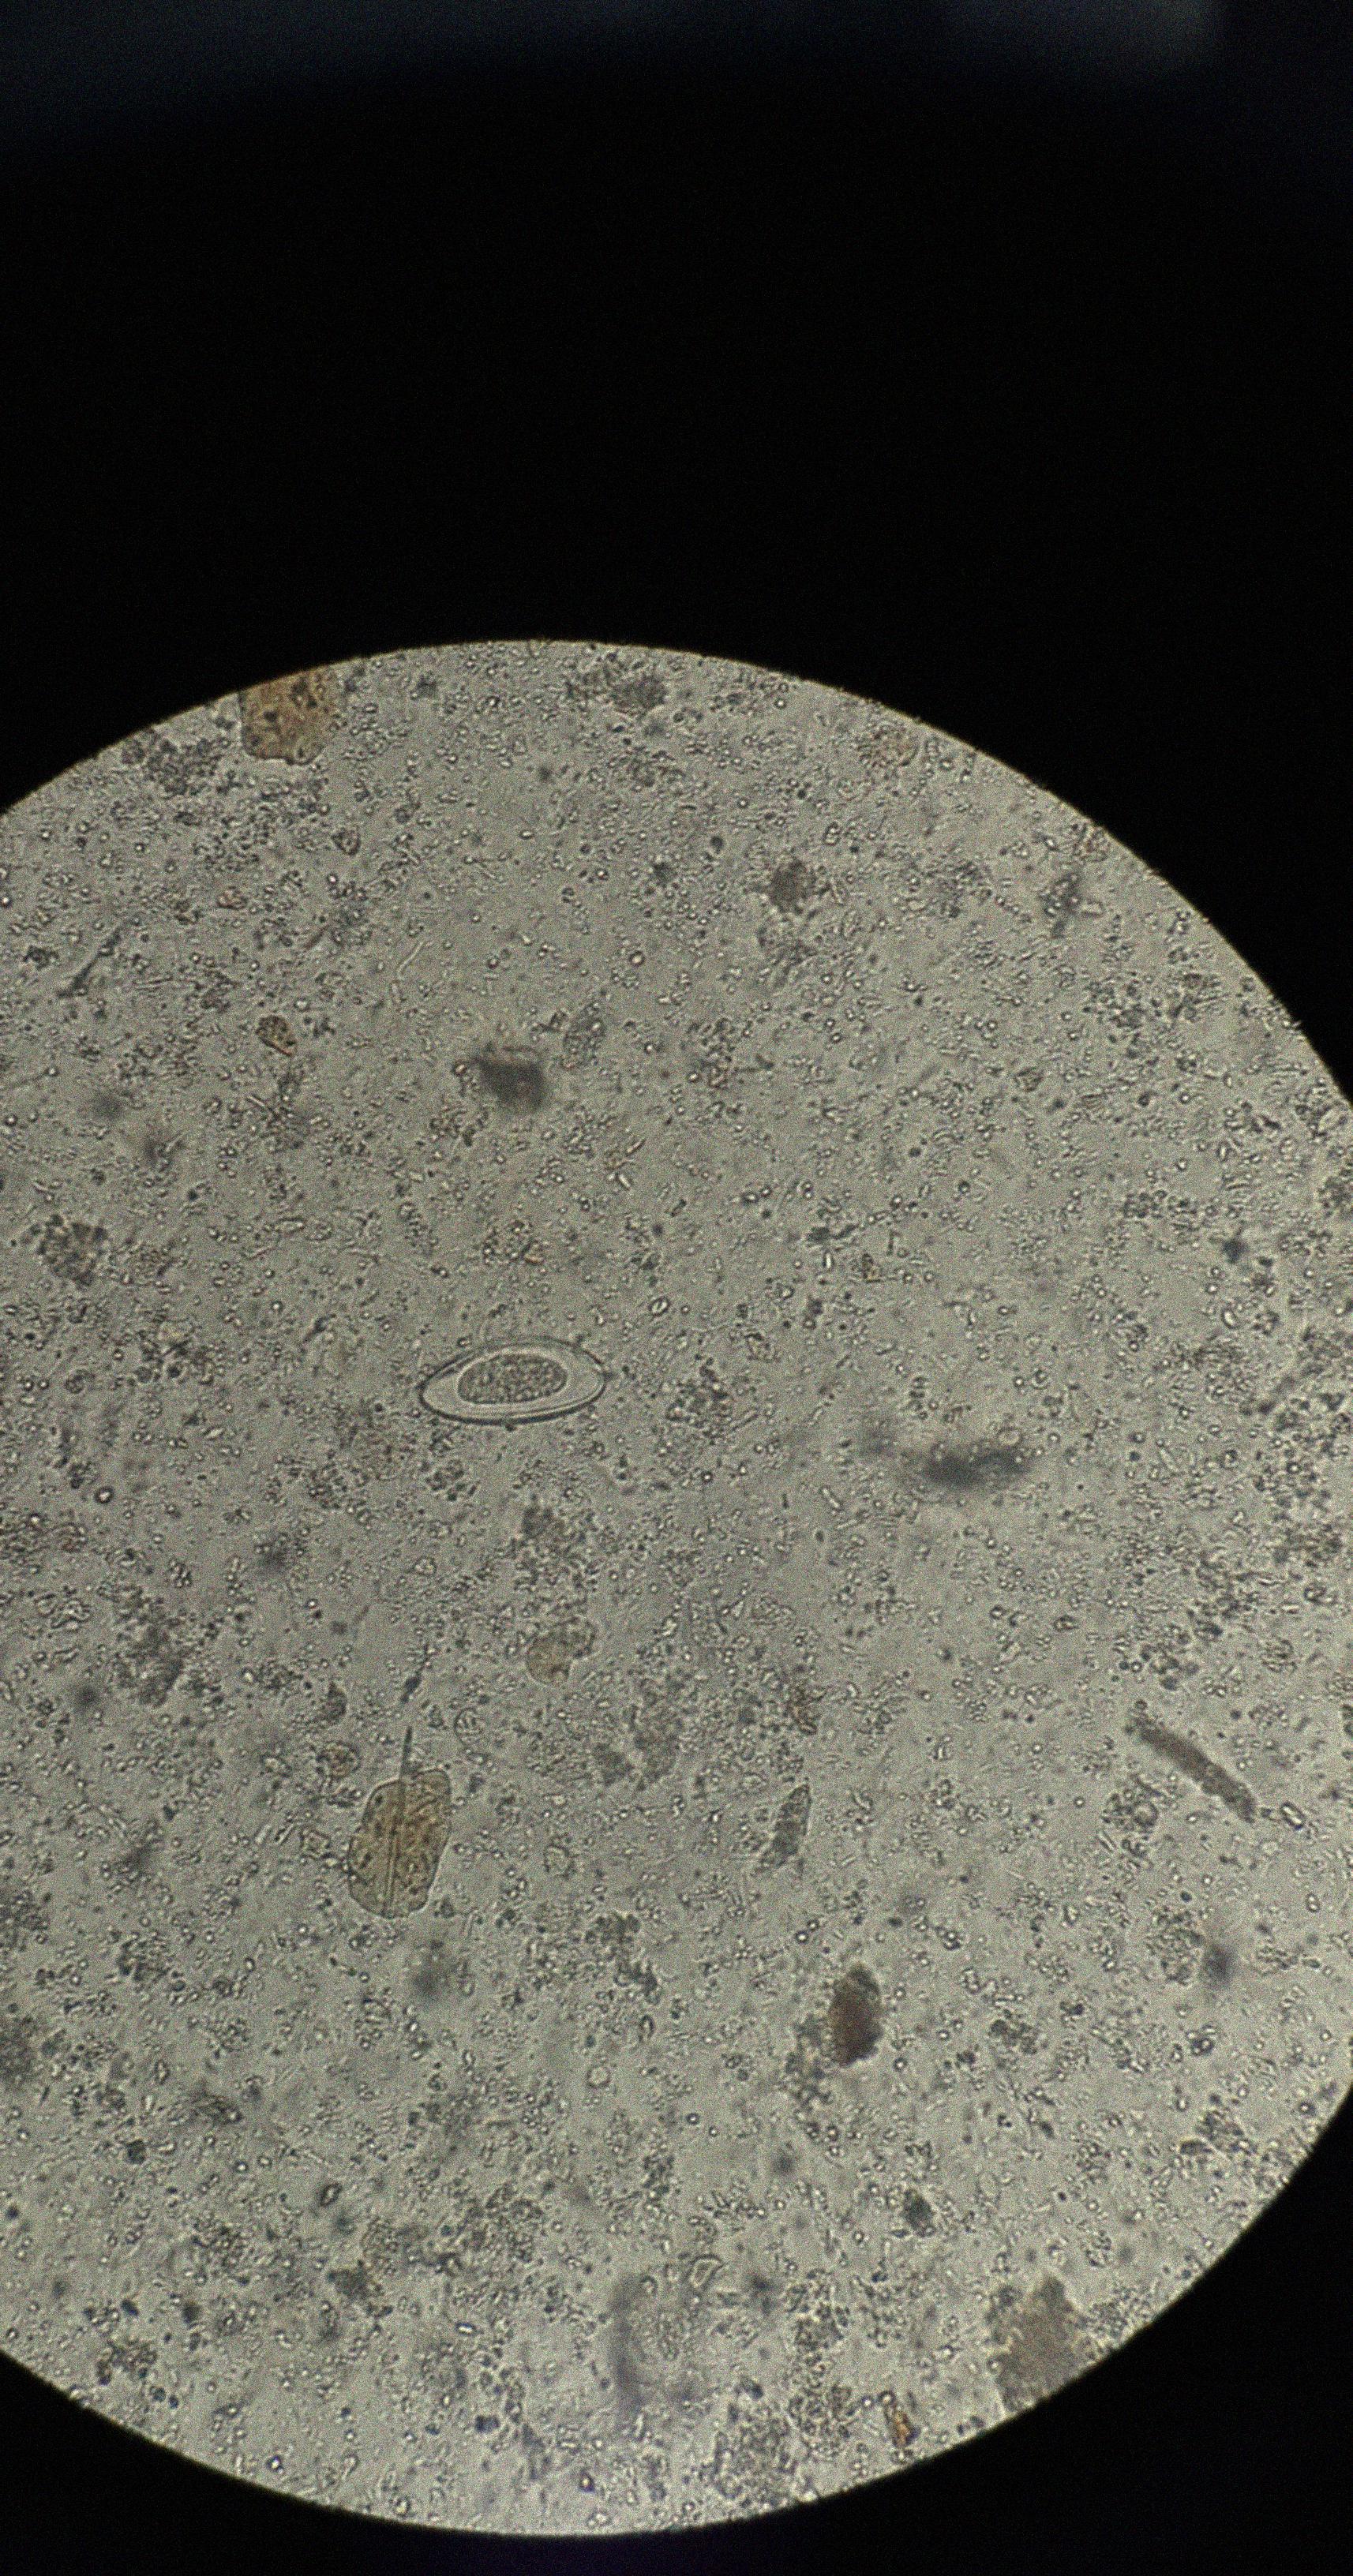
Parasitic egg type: Enterobius vermicularis